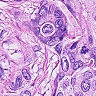
Metastatic tissue present: yes